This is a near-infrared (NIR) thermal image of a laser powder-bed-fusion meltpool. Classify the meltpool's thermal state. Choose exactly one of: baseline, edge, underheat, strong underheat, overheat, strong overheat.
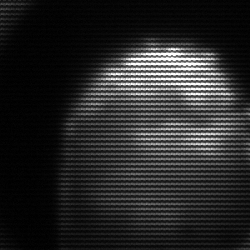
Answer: edge